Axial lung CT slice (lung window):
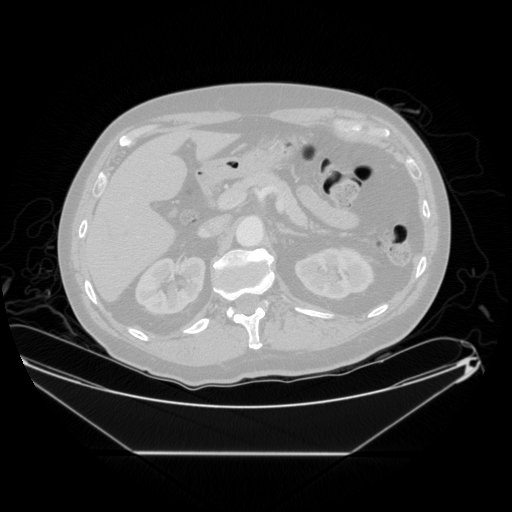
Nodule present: no